Question: I'm using the Blackberry JDE Plugin v1.3 for Eclipse and I'm trying this code to create a BitmapField and I've always done it this way:
'''
this.bitmap = EncodedImage.getEncodedImageResource("ico_01.png");
this.bitmap = this.bitmap.scaleImage32(
this.conf.getWidthScale(), this.conf.getHeightScale());
this.imagenLoad = new BitmapField(this.bitmap.getBitmap(), this.style);
'''
It works fine with no errors, but now I have this set of images with the same name but in different subfolders like this:

I made it smaller than it actually is for explanatory reasons. I wouldn't want to rename the files so they're all different. I would like to know how to access the different subfolders. "res/img/on/ico_01.jpg", "img/on/ico_01.jpg", "on/ico_01.jpg" are some examples that I tried and failed.
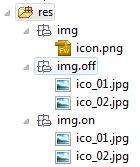
Answer: It appears that 'EncodedImage.getEncodedImageResource(filename)' will retrieve the first instance of 'filename' .
This is not very helpful if you have the images with the same filename in different directories (as you have).
The solution I have used is to create my own method which can return an image based on a path and filename.
'''
public static Bitmap getBitmapFromResource(String resourceFilename){
Bitmap imageBitmap = null;
//get the image as a byte stream
InputStream imageStream = getInstance().getClass().getResourceAsStream(resourceFilename);
//load it into memory
byte imageBytes[];
try {
imageBytes = IOUtilities.streamToBytes(imageStream);
//create the bitmap
imageBitmap = Bitmap.createBitmapFromBytes(imageBytes, 0, imageBytes.length, 1);
} catch (IOException e) {
Logger.log("Error loading: "+resourceFilename+". "+e.getMessage());
}
return imageBitmap;
}
'''